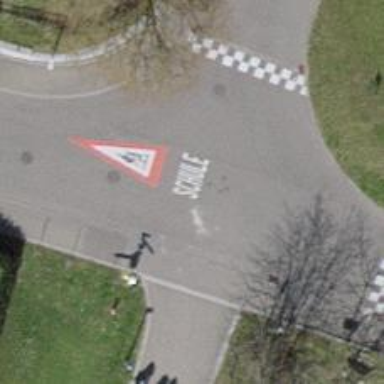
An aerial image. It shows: Table-style traffic calming feature.